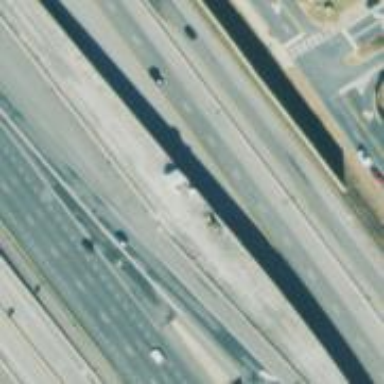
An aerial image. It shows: Asphalt motorway link.